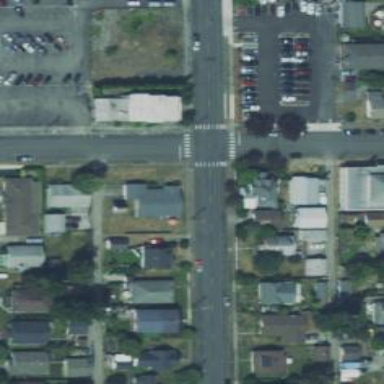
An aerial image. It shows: Stop road.